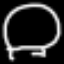
Label: chair